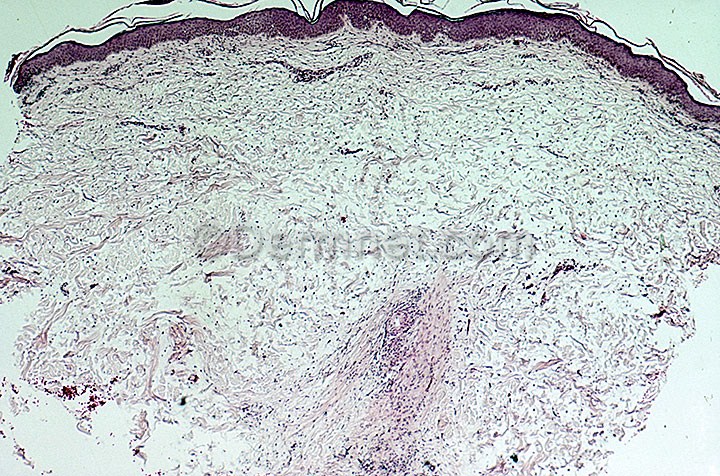
Disease: Systemic Disease